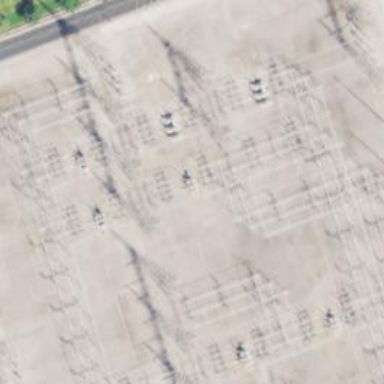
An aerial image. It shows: Switch used for power control.